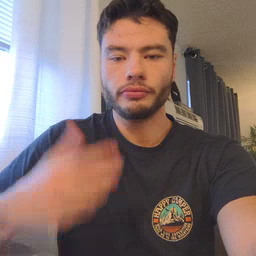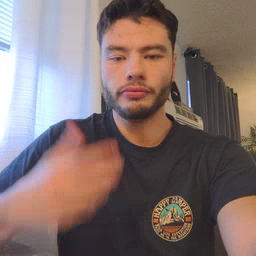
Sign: black